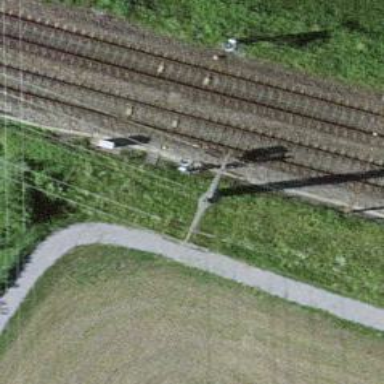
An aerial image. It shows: Railway signal.